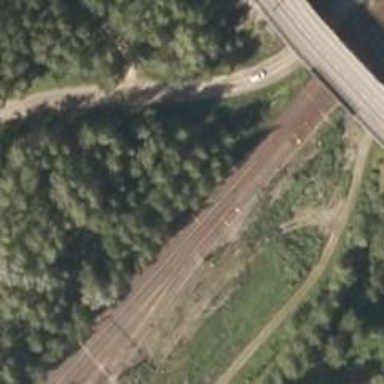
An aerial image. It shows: Railway with continuous electrified contact line.